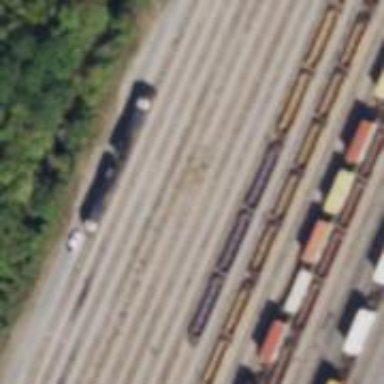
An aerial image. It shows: Abandoned railway yard.